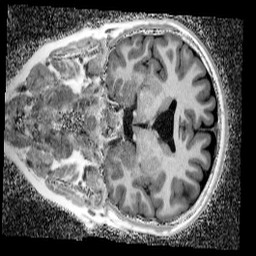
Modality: UNIT1_denoised
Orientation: coronal
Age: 11
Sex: female
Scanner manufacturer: siemens
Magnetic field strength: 3 T
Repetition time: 4 s
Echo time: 0.00299 s